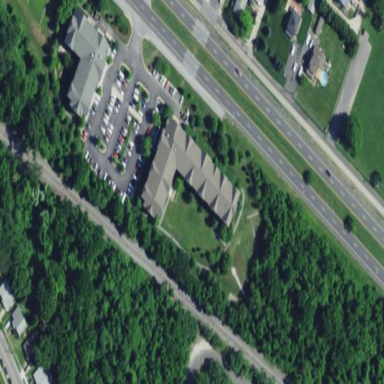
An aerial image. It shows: View of apartment building.